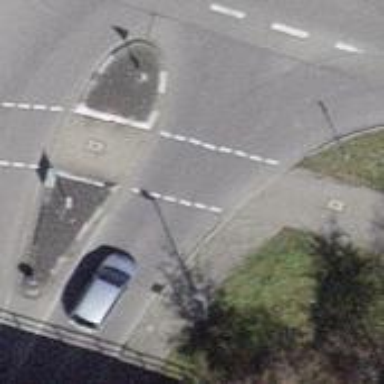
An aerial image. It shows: Marked road crossing.